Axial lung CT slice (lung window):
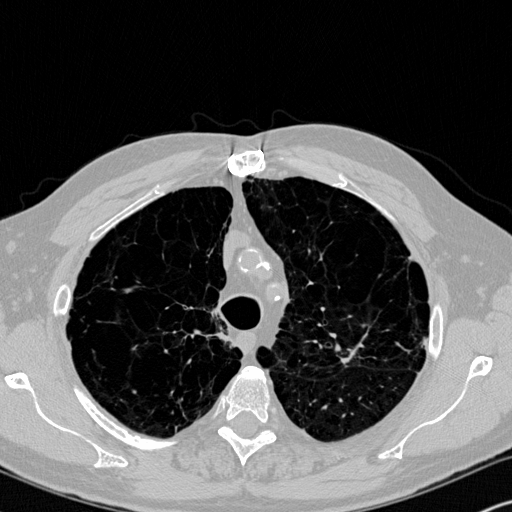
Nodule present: no